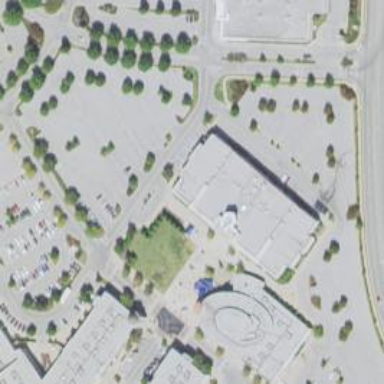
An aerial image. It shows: Cinema building.